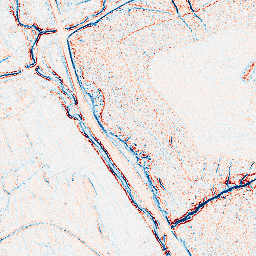
Category: edge_preserving
Decomposition family: bilateral
Decomposition parameters: d: 5
sigma_color: 150
sigma_space: 100
Upsampling method: bicubic
Upsampling parameters: scale: 8
Upsampling scale: 8